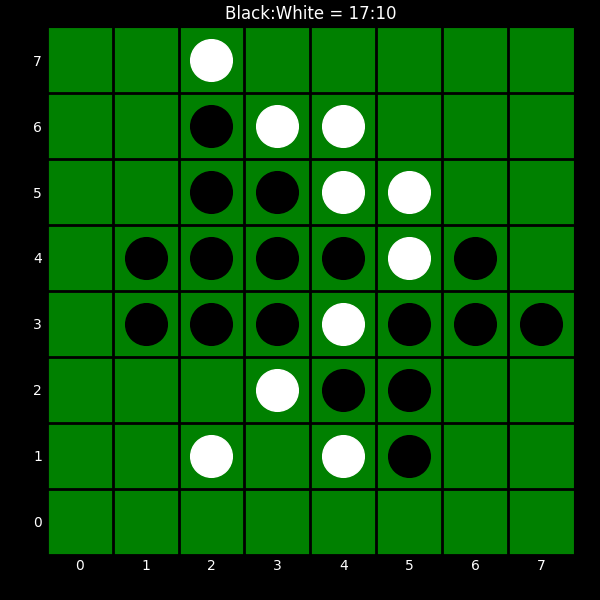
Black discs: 17
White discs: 10